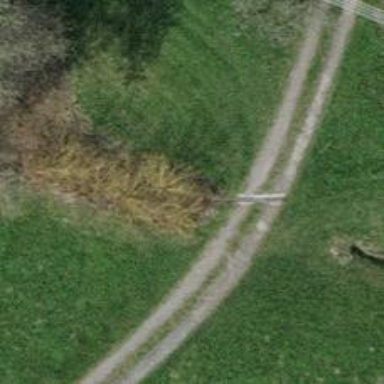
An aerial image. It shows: Culvert tunnel.